Frequency: 99900
Velocity: 0,3100
Power: 3,1
Pulse duration: 0,0000001
Pass count: 1
Magnification: 10
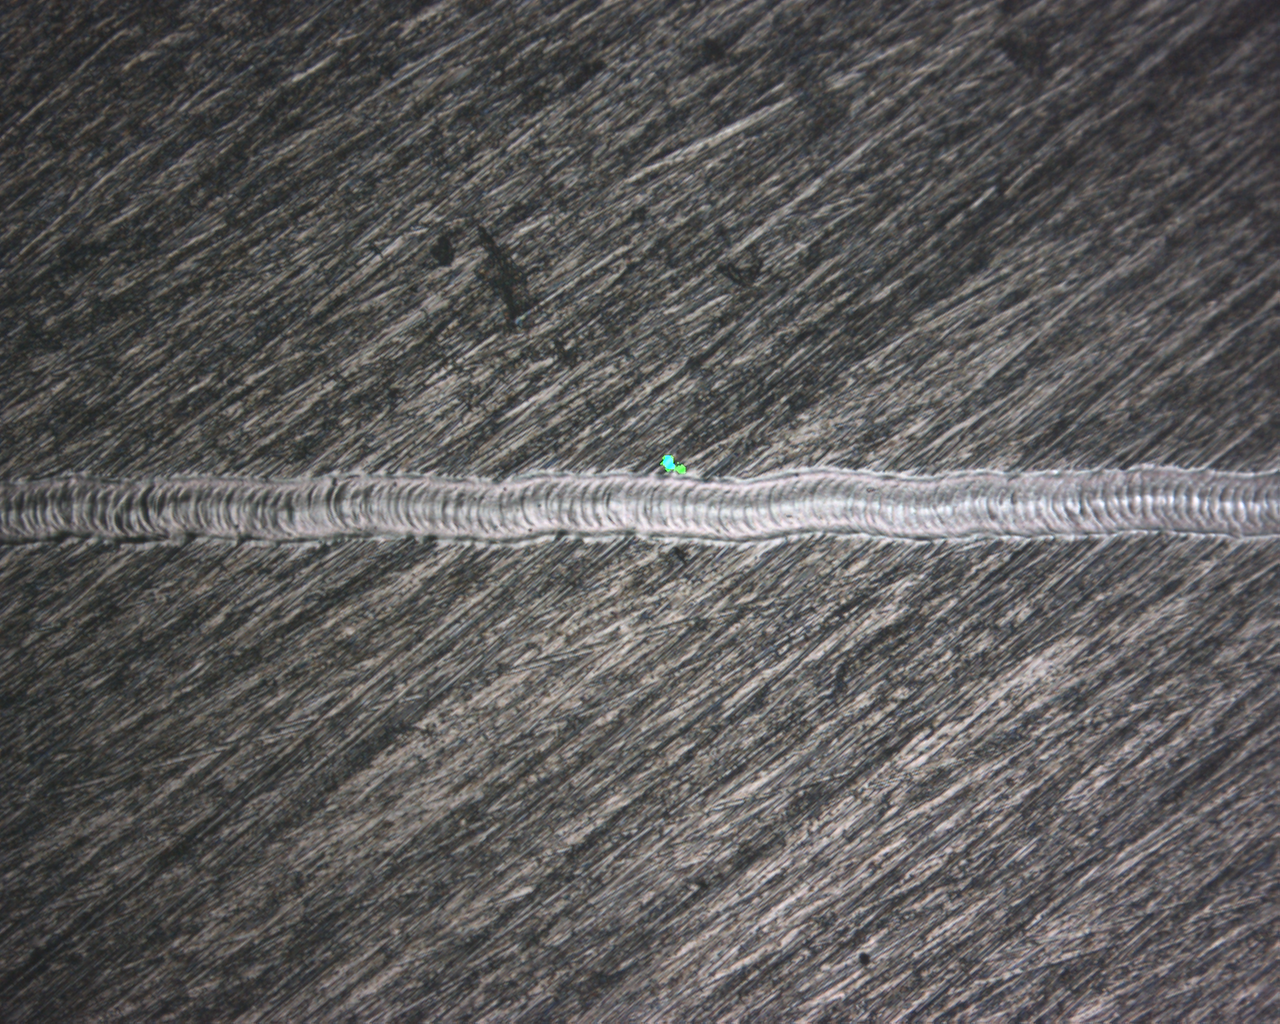
Measured width: 236.299
Other width: 6.072